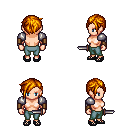
a pixel art fantasy rpg character, female body template, human, light skin, steel arm armor, teal pants, dark blonde pixie cut hairstyle, leather bracers, ghillies, dagger, four views (front, back, left, right), 2x2 character sprite sheet, small pixel art, hard edges, no anti-aliasing